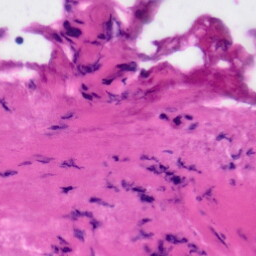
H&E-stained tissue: Tonsil